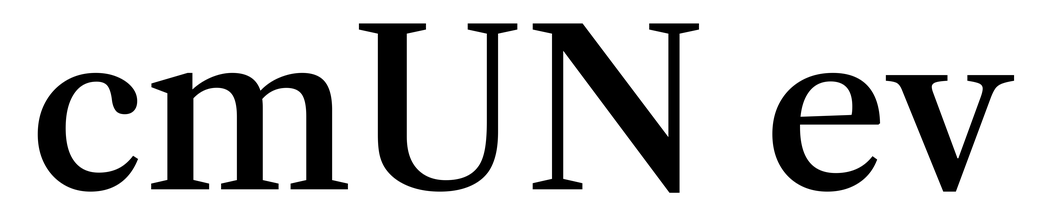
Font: LibreCaslonText_Medium